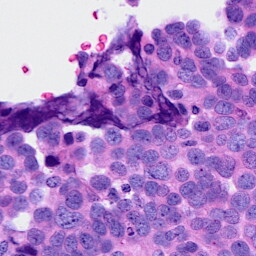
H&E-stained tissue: Ovarian